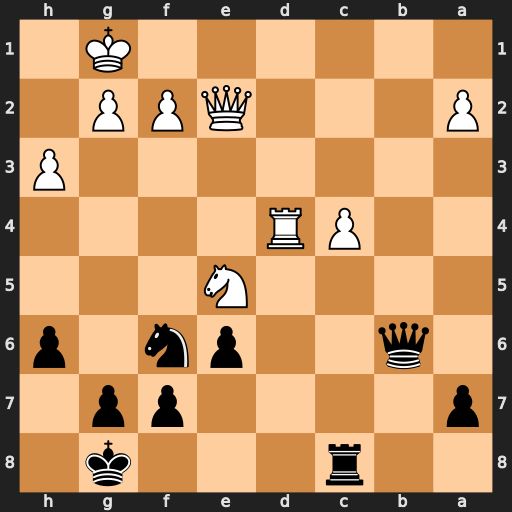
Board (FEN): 2r3k1/p4pp1/1q2pn1p/4N3/2PR4/7P/P3QPP1/6K1
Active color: b
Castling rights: -
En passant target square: -
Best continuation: Qxd4